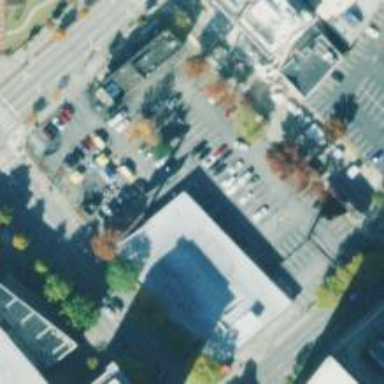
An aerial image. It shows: Retail area.